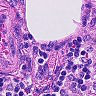
Metastatic tissue present: no